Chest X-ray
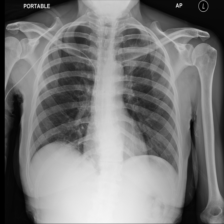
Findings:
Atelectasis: negative
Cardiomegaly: negative
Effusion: negative
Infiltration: positive
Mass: positive
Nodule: negative
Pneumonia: negative
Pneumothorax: negative
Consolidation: negative
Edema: negative
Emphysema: negative
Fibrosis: negative
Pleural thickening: negative
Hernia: negative